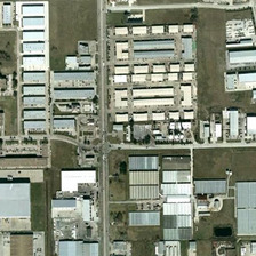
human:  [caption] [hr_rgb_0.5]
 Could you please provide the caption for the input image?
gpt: a industrial which located in the lawn has blue plants .

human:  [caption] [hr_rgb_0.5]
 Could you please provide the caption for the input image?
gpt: The factory is built on the grass.

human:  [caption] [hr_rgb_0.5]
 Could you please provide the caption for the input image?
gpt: The factory is built on the meadow.

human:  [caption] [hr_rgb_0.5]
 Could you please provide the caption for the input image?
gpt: bald bareland are scattered into this industrial area .

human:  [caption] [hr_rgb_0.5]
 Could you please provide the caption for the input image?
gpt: The factory is built on grassland.